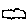
Label: cloud